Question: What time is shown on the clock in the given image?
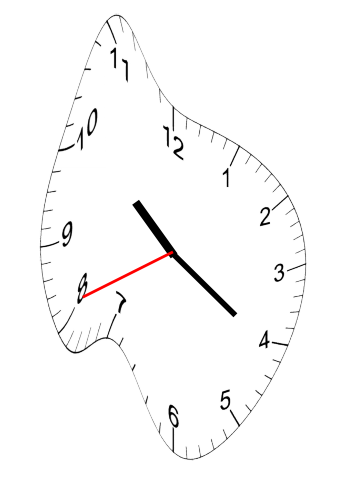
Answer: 10:20:41